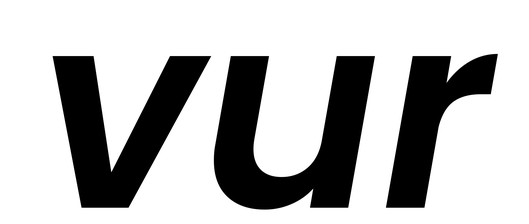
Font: Poppins-SemiBoldItalic